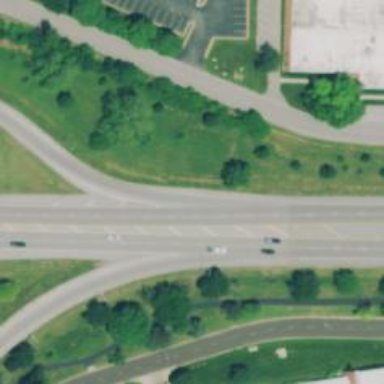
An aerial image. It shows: Trunk link highway.